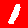
Digit: 1